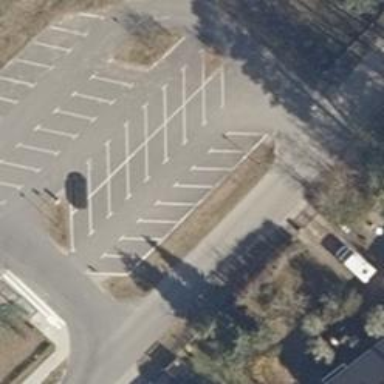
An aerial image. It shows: Road serving as parking aisle.